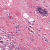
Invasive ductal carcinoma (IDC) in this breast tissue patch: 0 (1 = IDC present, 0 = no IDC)